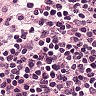
Metastatic tissue present: no